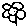
Label: flower